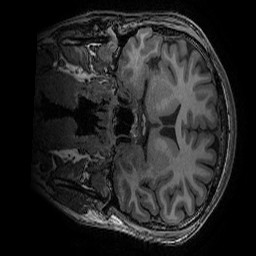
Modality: T1w
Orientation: coronal
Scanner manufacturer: ge
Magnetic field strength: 3 T
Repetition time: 0.008156 s
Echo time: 0.00318 s